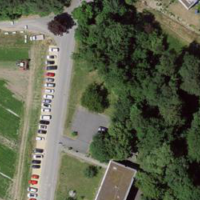
EUNIS habitat code: 54
Species observed at this site:
Corylus avellana
Matricaria discoidea